Question: I have seen some code online for removing and adding contact fields (via hooks). But there doesn't seem to be any for getting rid of the social network fields you see in WordPress profile sections.

Here is the code, is there any hook for removing social network fields? I am using a plugin called WP User Frontend and it is pulling these fields in.
'''
function modify_contact_methods($profile_fields) {
// Add new fields
$profile_fields['twitter'] = 'Twitter Username';
$profile_fields['facebook'] = 'Facebook URL';
$profile_fields['gplus'] = 'Google+ URL';
// Remove old fields
unset($profile_fields['google']);
return $profile_fields;
}
add_filter('user_contactmethods', 'modify_contact_methods');
'''
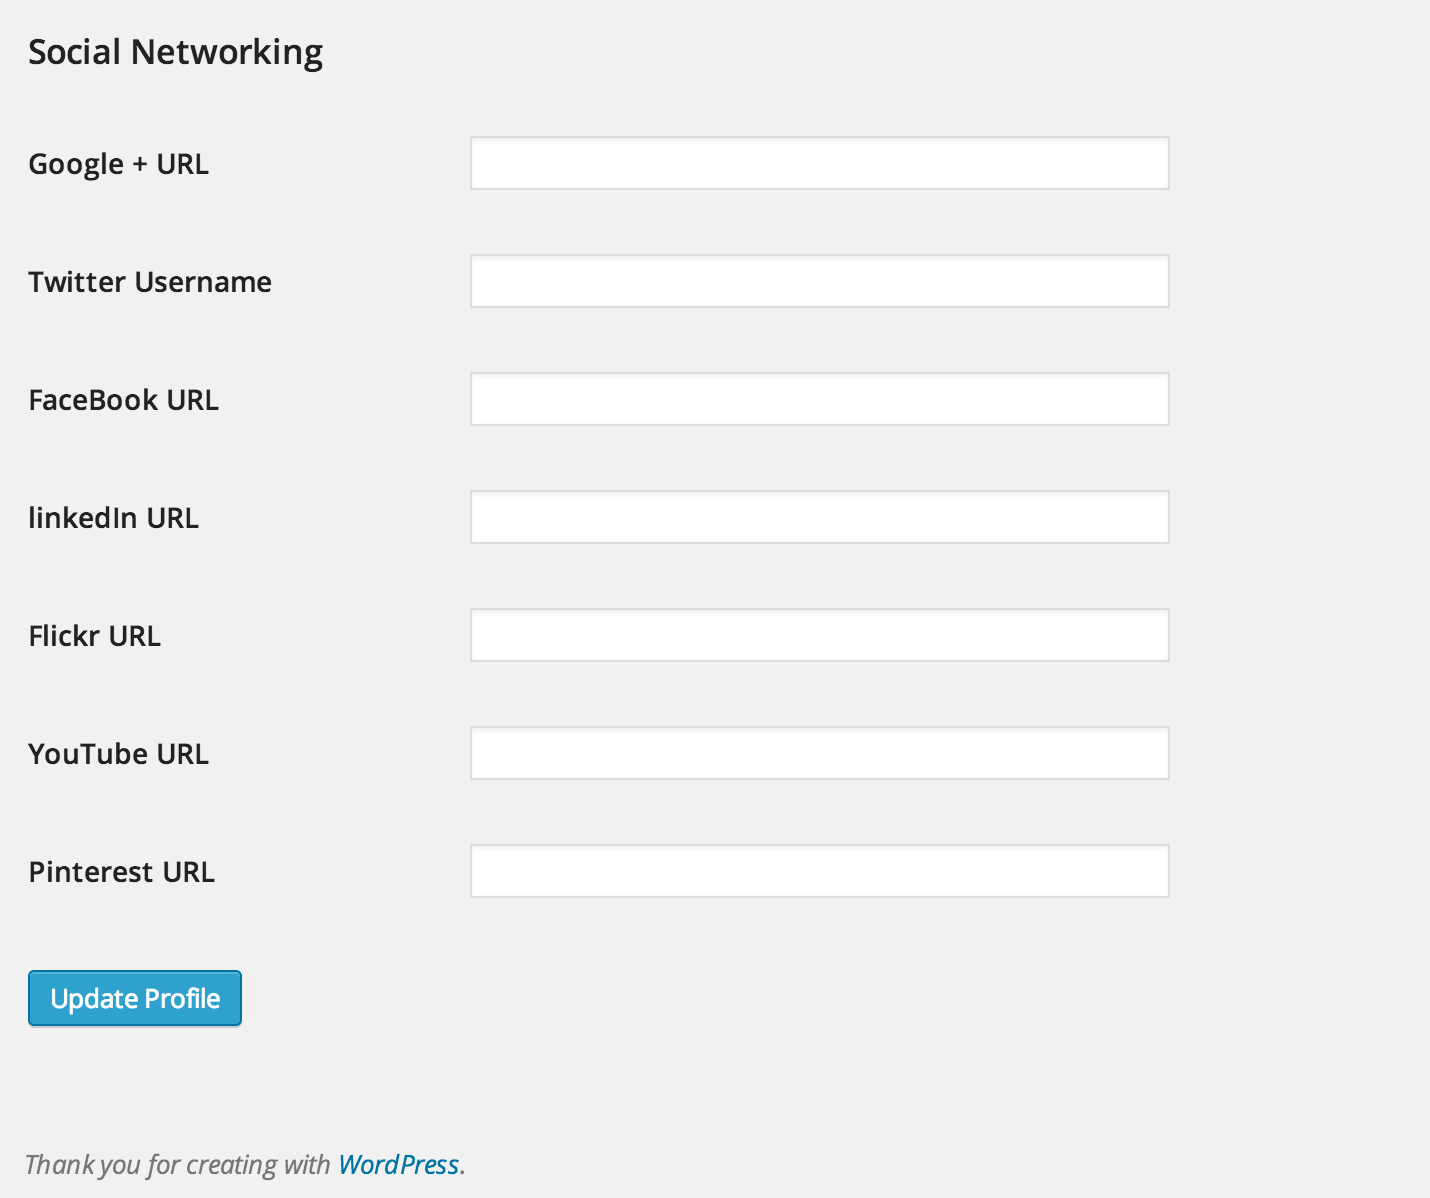
Answer: Create a very simple plugin that will wait for other plugins to be loaded, then use the function <URL> to remove the hook added by the other plugin.
'''
<?php
/**
* Plugin Name: (SO) Remove WP User Frontend contact methods
*/
add_action( 'plugins_loaded', 'remove_custom_user_contact_methods' );
function remove_custom_user_contact_methods()
{
remove_filter( 'user_contactmethods', 'modify_contact_methods' );
}
'''